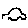
Label: car